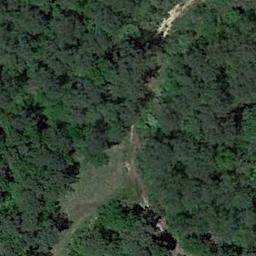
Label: forest